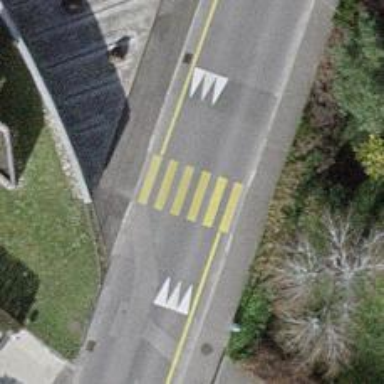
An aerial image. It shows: Uncontrolled crossing on the road.